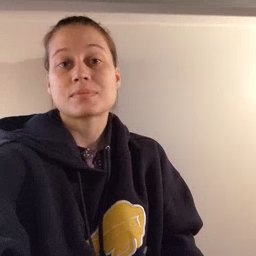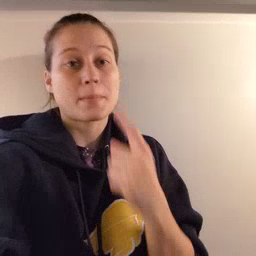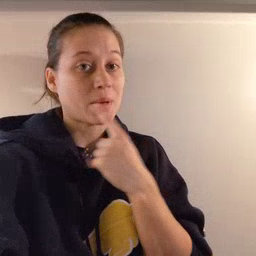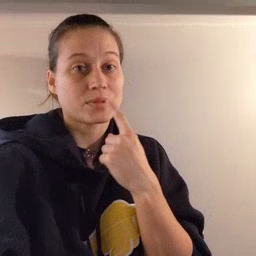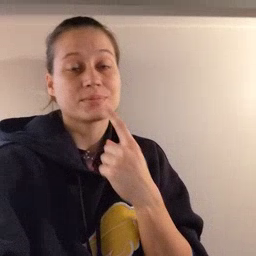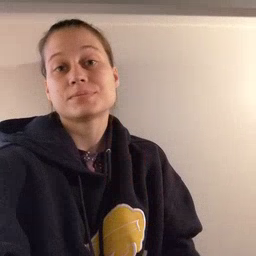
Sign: mouth